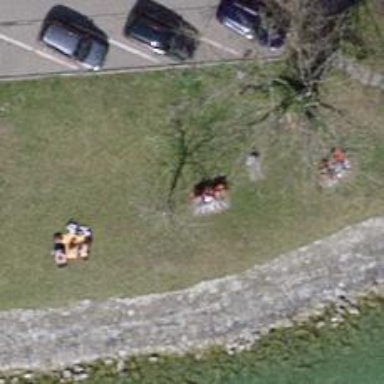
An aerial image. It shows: Red bench.